Aerial crown-view tile of a tropical tree (Barro Colorado Island, Panama), acquired 20250915:
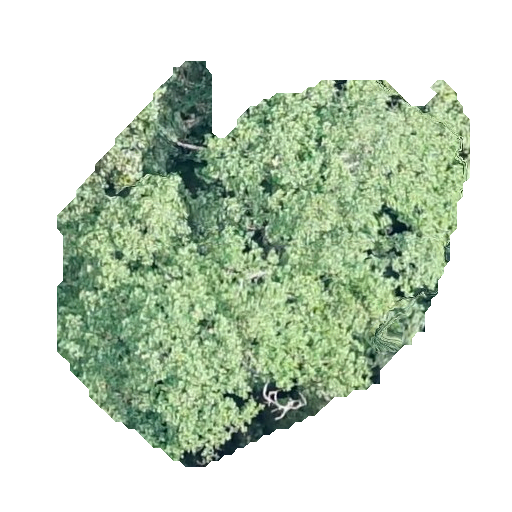
Species: Hieronyma alchorneoides
GBIF accepted scientific name: Hieronyma alchorneoides
Crown area: 169.4 m²